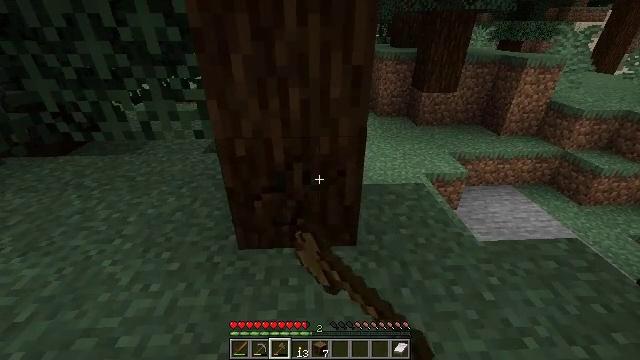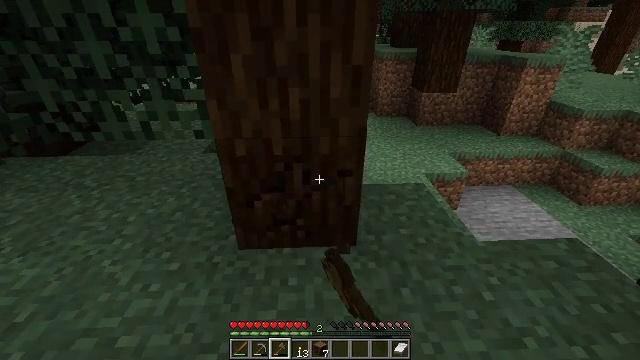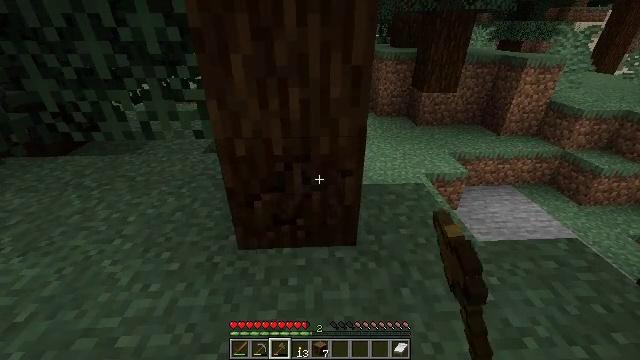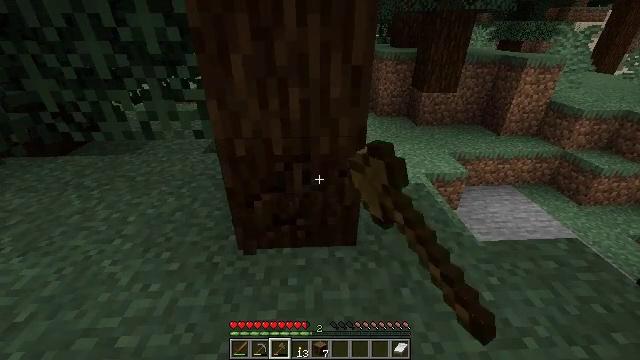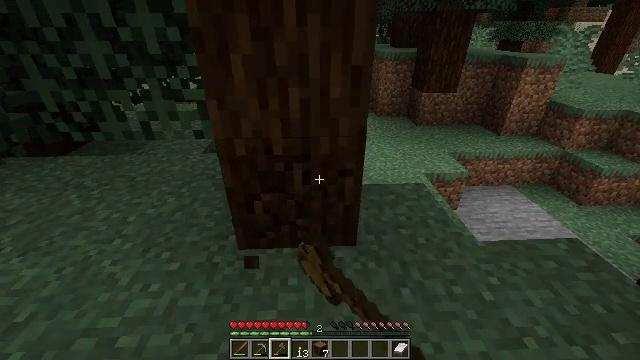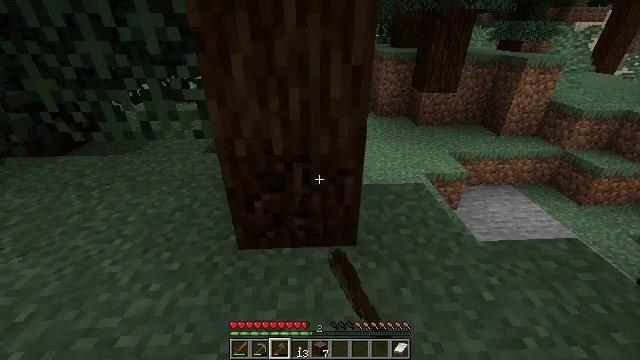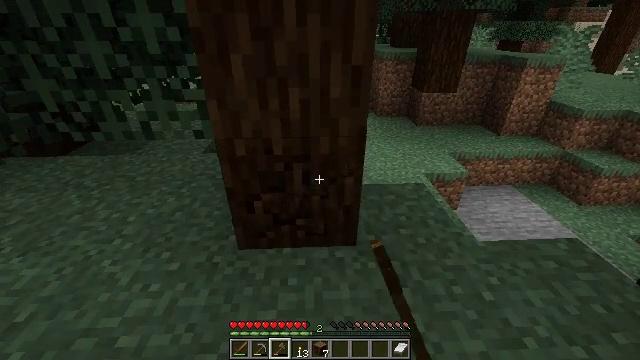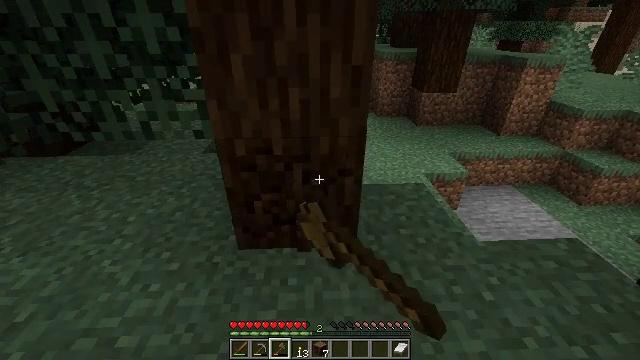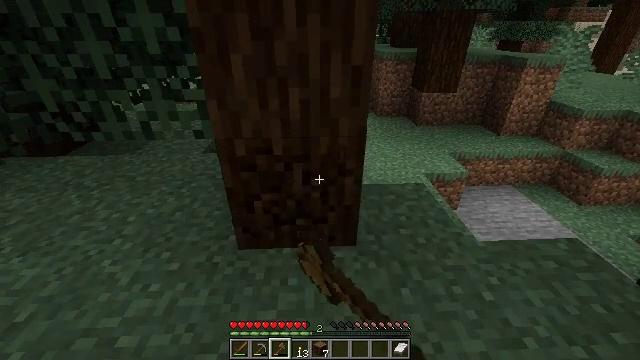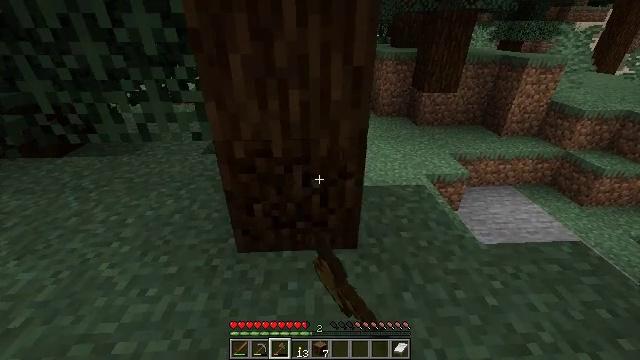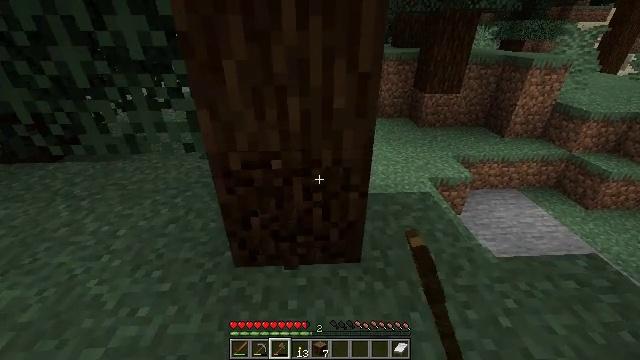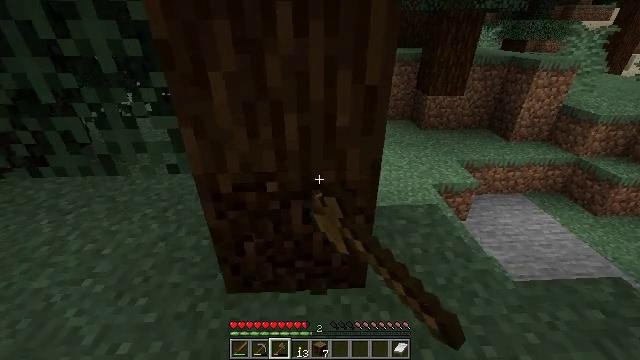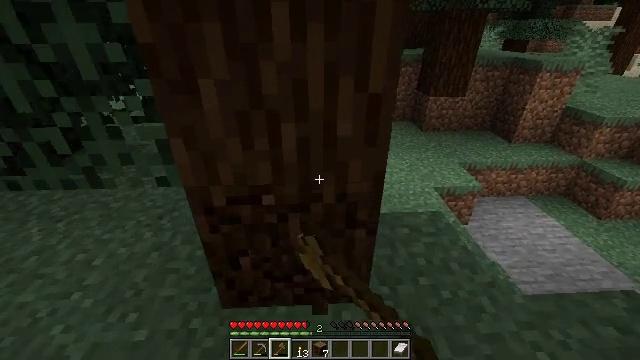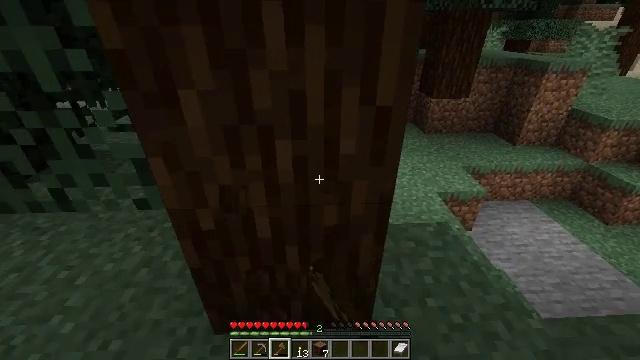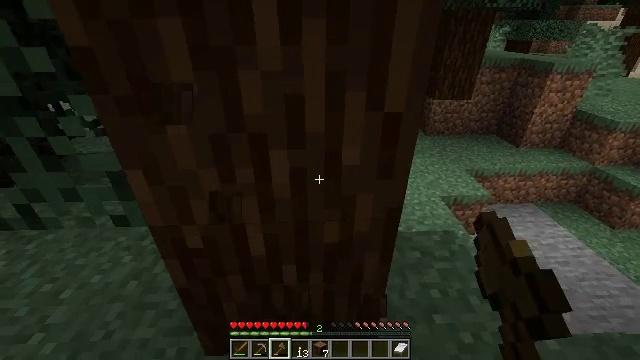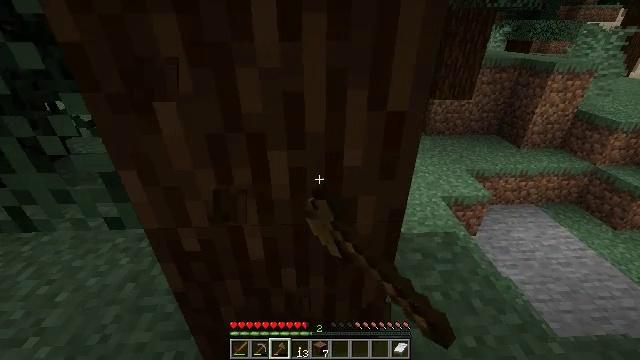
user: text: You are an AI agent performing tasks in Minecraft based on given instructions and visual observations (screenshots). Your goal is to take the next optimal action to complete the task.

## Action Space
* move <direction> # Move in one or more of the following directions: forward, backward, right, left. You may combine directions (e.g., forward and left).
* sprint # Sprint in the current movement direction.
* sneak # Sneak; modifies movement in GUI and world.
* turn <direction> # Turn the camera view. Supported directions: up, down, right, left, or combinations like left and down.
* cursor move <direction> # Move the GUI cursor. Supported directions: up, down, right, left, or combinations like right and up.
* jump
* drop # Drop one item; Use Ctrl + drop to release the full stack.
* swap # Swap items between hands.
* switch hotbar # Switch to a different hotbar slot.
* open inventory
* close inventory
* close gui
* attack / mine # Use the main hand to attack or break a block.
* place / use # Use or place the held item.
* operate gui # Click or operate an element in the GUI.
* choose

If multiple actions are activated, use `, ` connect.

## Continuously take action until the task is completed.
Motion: motion action
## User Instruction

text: Chop down the spruce log.
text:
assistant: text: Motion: attack / mine
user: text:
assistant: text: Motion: attack / mine
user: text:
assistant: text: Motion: attack / mine
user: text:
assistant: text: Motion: attack / mine
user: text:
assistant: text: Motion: attack / mine
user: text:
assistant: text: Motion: attack / mine
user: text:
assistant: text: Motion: attack / mine
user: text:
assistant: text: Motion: attack / mine
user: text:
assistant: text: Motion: move forward, attack / mine
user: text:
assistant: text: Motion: move forward, attack / mine
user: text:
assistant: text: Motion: move forward, attack / mine
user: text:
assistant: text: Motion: move forward, attack / mine
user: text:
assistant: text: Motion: attack / mine
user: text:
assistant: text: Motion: attack / mine
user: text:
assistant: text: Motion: attack / mine
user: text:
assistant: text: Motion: attack / mine
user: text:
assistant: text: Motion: attack / mine
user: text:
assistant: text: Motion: attack / mine
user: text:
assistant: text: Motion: attack / mine
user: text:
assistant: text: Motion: attack / mine
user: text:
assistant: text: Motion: attack / mine
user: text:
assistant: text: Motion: attack / mine
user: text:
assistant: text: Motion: attack / mine
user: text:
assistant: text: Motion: attack / mine
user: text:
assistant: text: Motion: attack / mine
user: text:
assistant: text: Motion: attack / mine
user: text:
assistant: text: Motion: attack / mine
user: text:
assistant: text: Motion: attack / mine
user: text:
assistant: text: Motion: attack / mine
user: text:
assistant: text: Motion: attack / mine